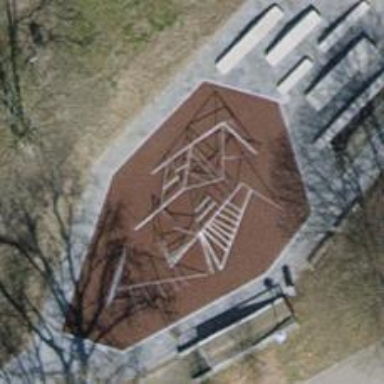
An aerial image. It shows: Playground structure.